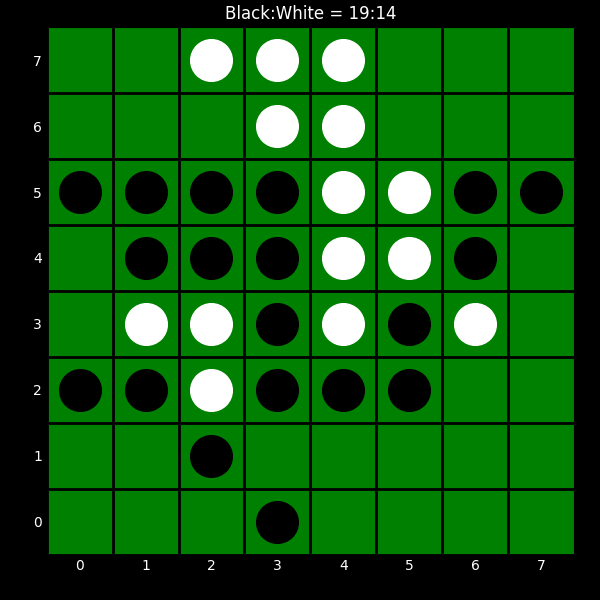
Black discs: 19
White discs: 14